Interaction volume radius: 10 \u00c5
Interaction volume height: 10 \u00c5
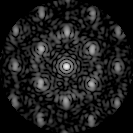
Disorder parameter: 0.4296